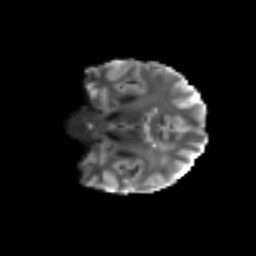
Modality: T2w
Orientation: coronal
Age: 53
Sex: male
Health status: ill
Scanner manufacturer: siemens
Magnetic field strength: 3 T
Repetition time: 8.7 s
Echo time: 0.11 s